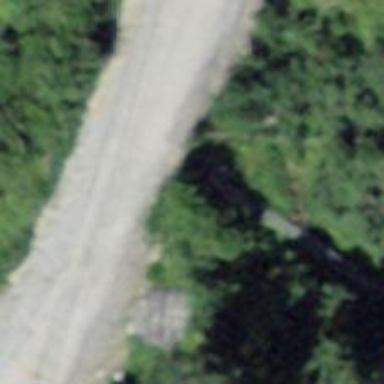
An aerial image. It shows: Thrilling summer toboggan attraction with metal track inside tunnel.